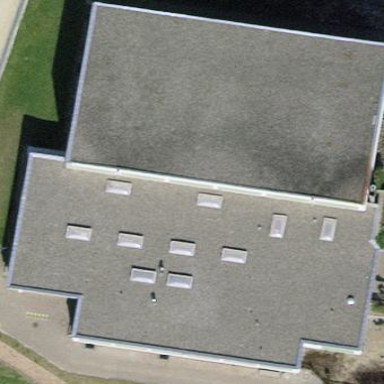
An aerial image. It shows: Building that is sports hall.